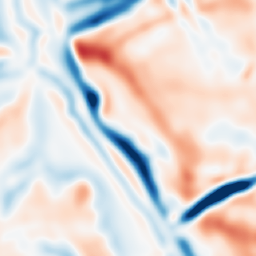
Category: multiscale
Decomposition family: dog
Decomposition parameters: sigma_low: 5
sigma_high: 10
Upsampling method: area
Upsampling parameters: scale: 2
Upsampling scale: 2